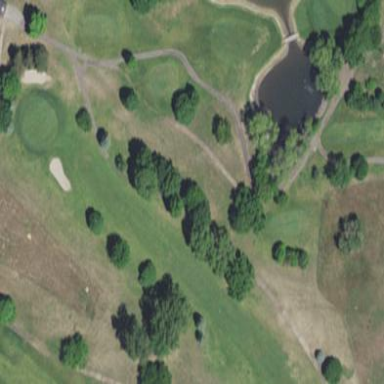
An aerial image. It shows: Golf fairway surrounded by grass.